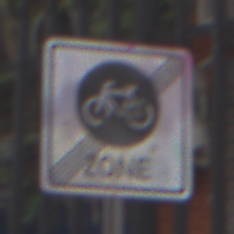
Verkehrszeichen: EndeFahrradzone
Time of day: MorningAfternoon
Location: Outdoor (Urban)
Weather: Overcast
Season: NotSpecified
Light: Natural